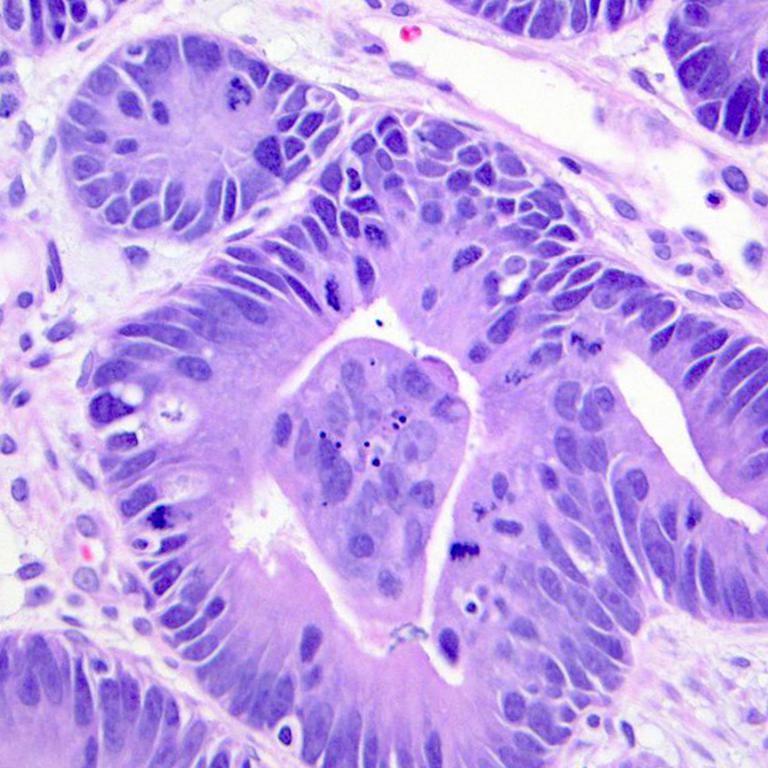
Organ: colon
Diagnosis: adenocarcinomas